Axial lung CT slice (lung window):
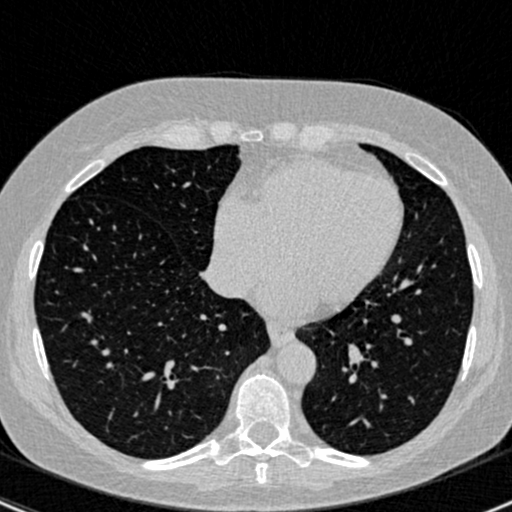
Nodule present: no